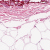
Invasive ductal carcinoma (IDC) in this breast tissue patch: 0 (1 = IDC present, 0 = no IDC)